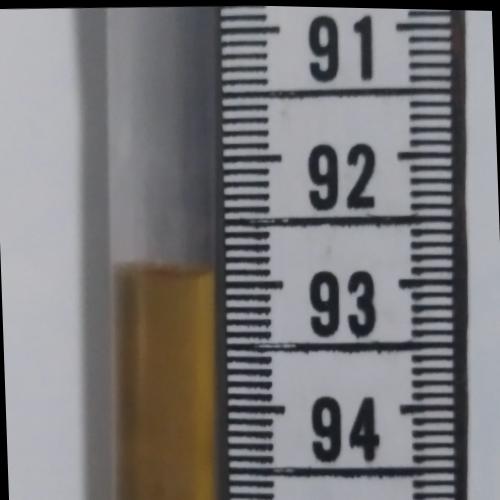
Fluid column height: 92.9 cm